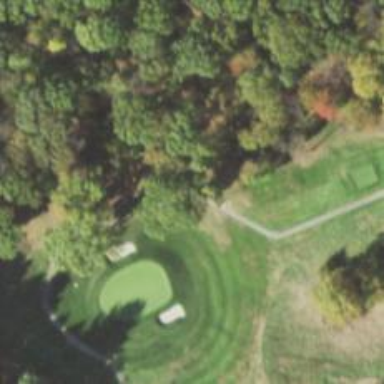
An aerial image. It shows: Pathway for golfing.